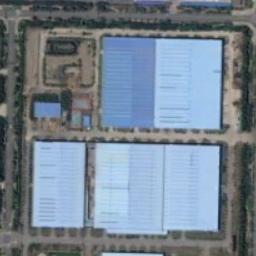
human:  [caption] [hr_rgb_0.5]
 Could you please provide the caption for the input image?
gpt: Neatly planned factories and roads in an industrial area with green belts .

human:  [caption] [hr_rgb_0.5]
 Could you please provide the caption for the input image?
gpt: There are many paths around the industrial area .

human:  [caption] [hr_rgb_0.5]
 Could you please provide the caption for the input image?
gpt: There are many houses of different shapes and sizes in the industrial zone .

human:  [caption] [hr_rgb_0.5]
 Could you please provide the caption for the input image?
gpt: The industrial area with some blue workshops is surrounded by roads and trees .

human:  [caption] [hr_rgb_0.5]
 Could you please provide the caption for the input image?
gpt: There are some blue buildings on the industrial area .